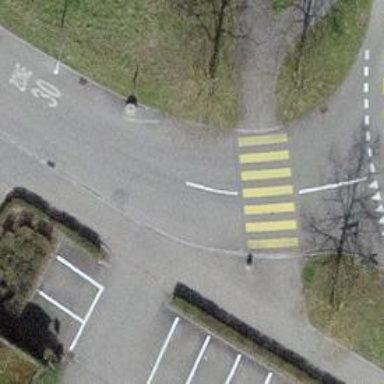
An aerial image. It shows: Uncontrolled zebra crossing with yellow markings on the road.